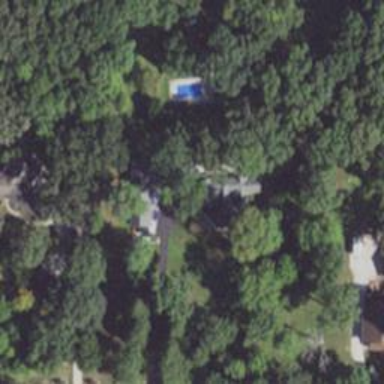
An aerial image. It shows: Driveway.